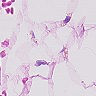
Metastatic tissue present: no